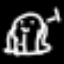
Label: frog